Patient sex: F
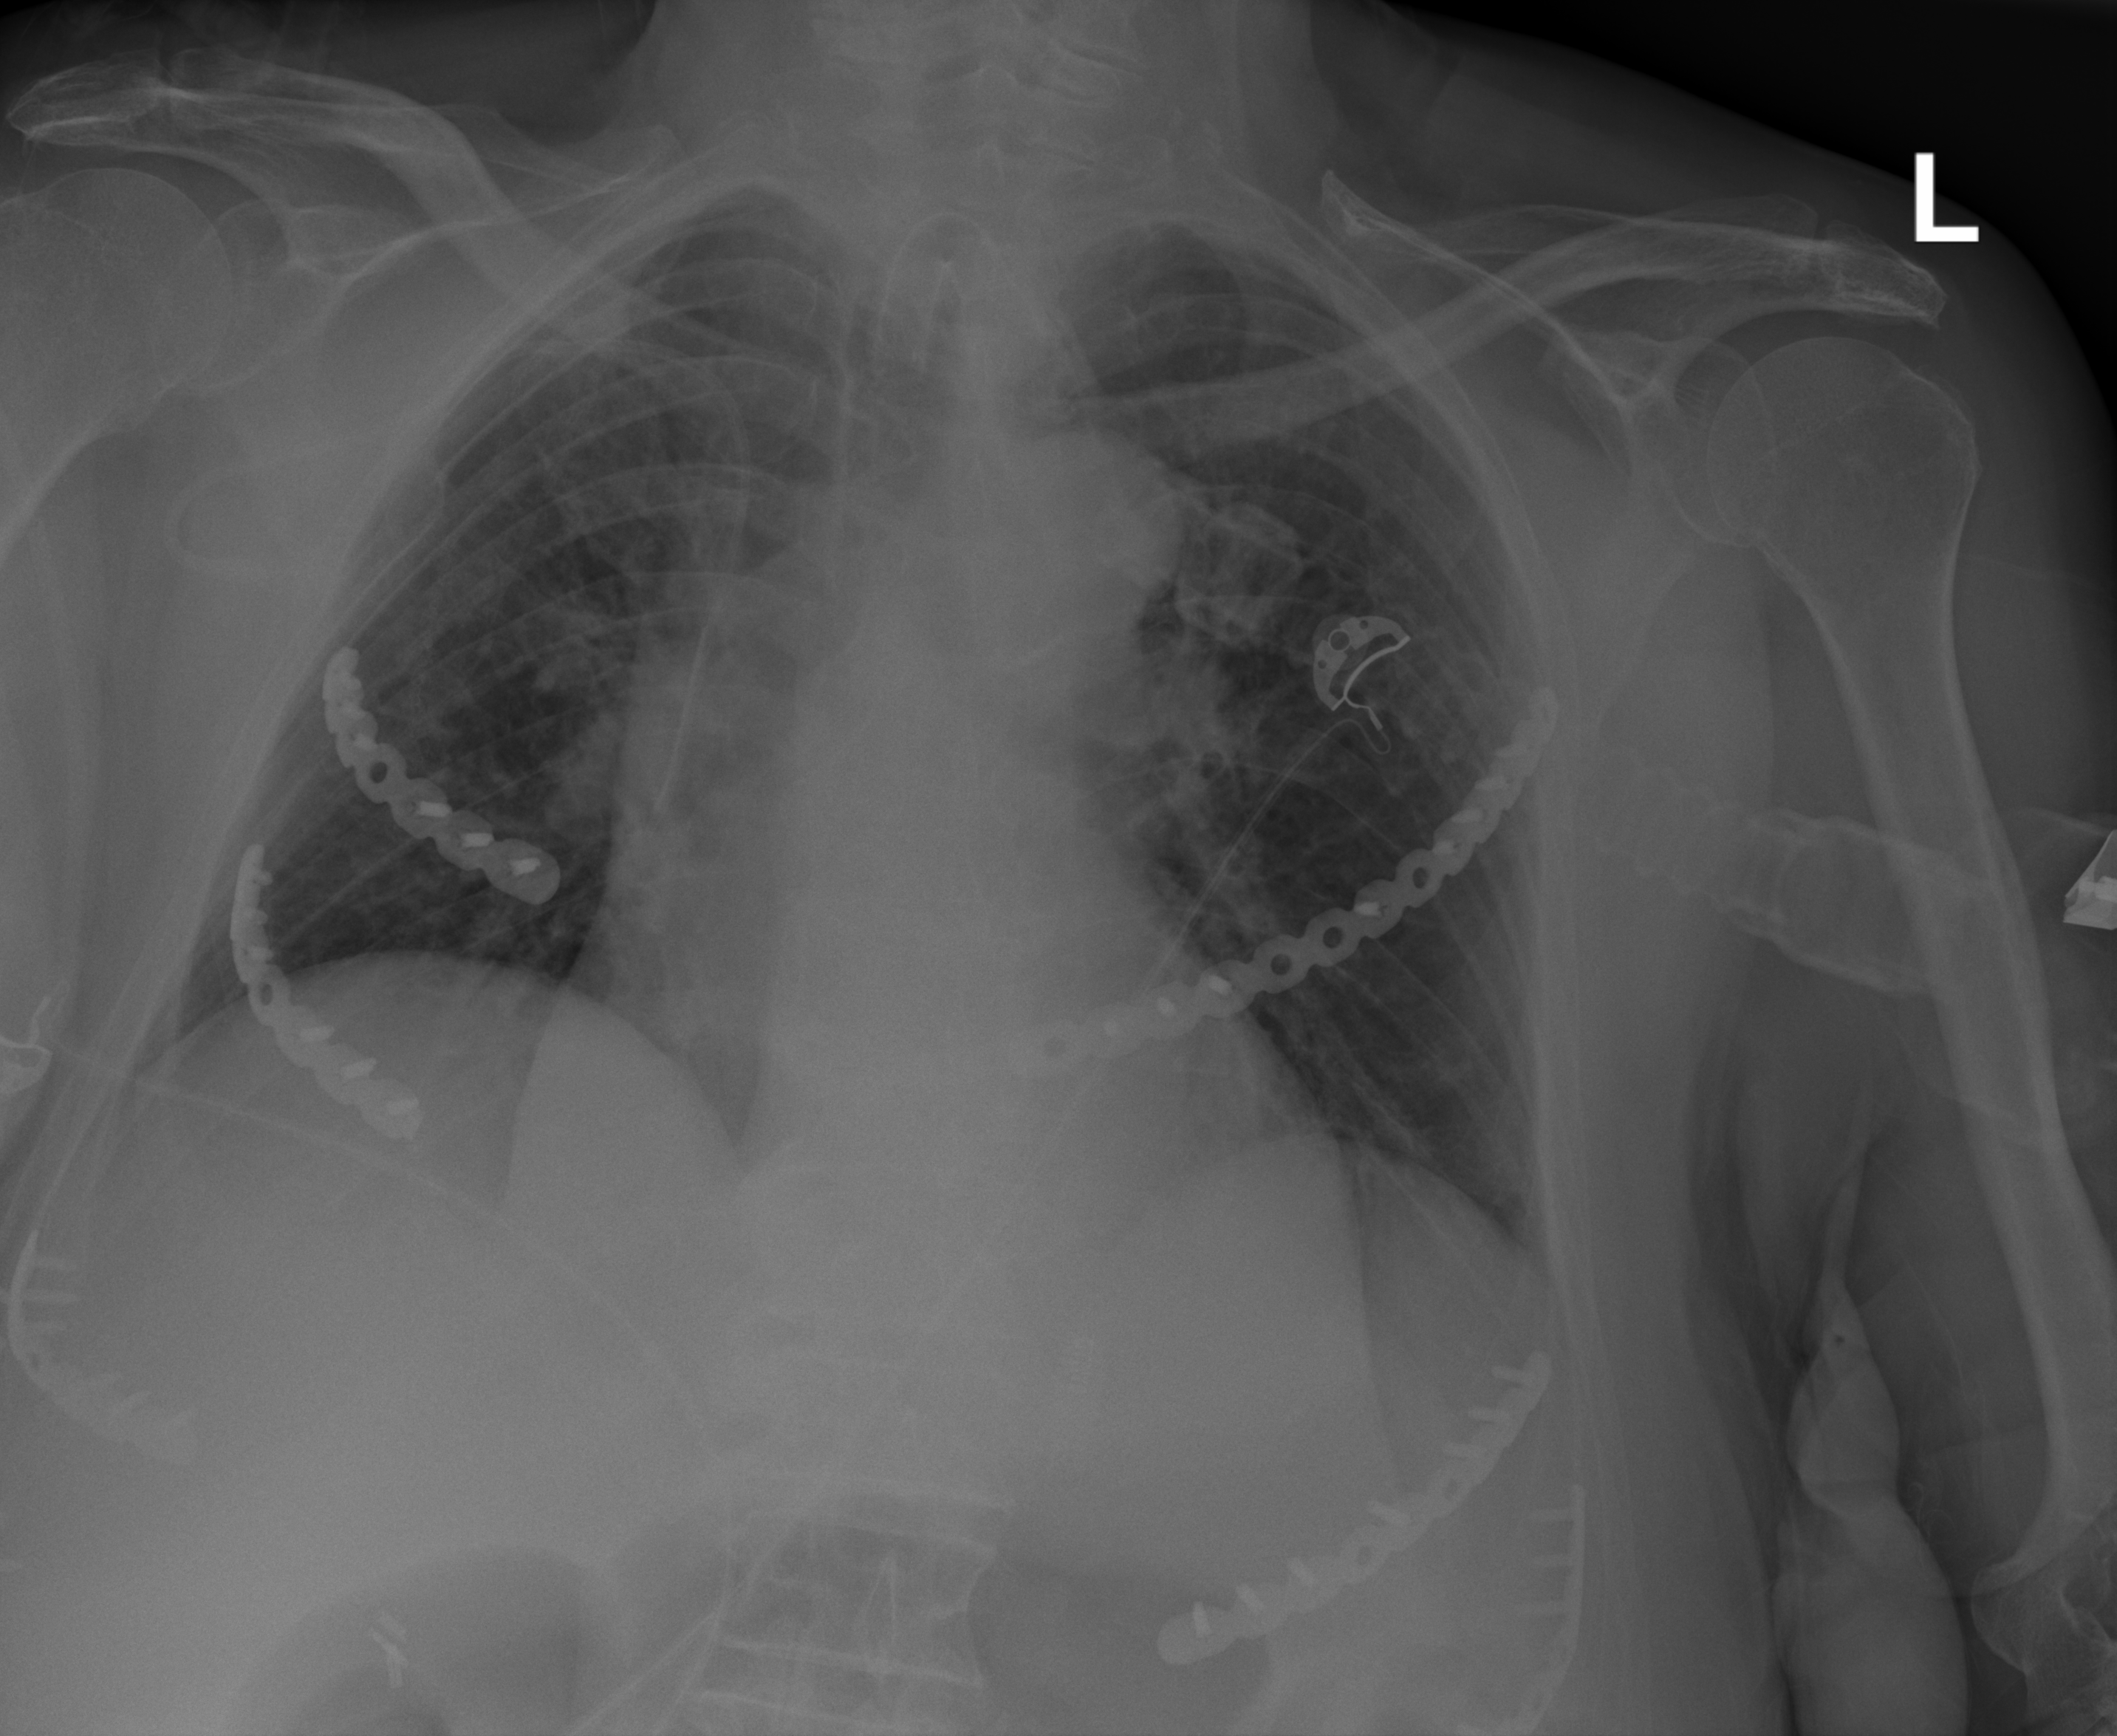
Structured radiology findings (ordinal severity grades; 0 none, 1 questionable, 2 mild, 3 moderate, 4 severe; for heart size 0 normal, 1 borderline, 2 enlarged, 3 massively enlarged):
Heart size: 2
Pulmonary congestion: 2
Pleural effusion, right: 0
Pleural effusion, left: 1
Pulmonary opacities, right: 2
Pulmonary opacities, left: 2
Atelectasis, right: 2
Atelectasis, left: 2